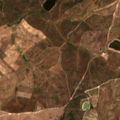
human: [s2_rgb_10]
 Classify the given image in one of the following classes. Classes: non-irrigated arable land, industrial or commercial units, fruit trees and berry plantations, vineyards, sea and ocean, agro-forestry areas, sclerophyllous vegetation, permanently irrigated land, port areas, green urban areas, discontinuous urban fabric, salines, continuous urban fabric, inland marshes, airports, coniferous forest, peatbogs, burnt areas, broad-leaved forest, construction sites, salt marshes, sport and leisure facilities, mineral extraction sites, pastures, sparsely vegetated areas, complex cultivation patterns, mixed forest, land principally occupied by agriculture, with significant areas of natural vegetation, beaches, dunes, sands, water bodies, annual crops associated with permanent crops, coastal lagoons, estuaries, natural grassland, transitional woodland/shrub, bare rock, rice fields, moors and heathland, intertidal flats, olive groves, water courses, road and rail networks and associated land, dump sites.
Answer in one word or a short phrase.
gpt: non-irrigated arable land, olive groves, pastures, complex cultivation patterns, agro-forestry areas, broad-leaved forest, transitional woodland/shrub